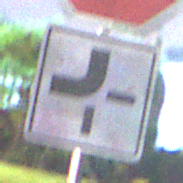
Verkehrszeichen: VerlaufVorfahrtsstrasse2
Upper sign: Stop
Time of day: Night
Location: Outdoor (Suburban)
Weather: PartlyCloudy
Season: NotSpecified
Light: Artificial